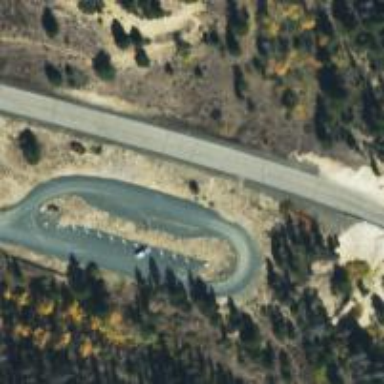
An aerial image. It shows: Rest area along the road.